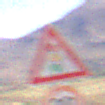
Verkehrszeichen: Lichtzeichenanlage
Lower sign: Geschwindigkeit30
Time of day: Midday
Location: Outdoor (Nature)
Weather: Clear
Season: NotSpecified
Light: Natural